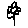
Label: flower